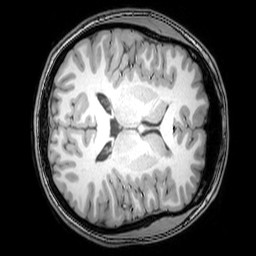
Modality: T1w
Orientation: axial
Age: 20
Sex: female
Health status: healthy
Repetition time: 0.081 s
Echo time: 0.037 s